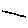
Label: line